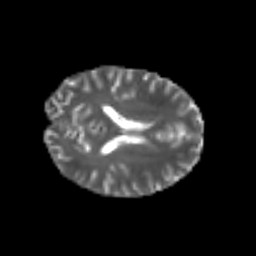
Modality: T2w
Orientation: axial
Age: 25
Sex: male
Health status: healthy